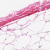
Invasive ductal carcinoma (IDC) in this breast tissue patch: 0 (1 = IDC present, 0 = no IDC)